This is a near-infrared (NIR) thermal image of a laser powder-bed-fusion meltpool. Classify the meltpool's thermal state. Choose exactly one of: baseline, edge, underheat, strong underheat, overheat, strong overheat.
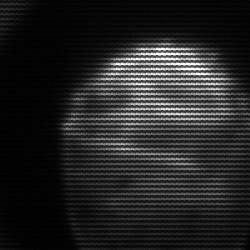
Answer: edge